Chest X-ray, PA view. Patient: 72 years old, sex M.
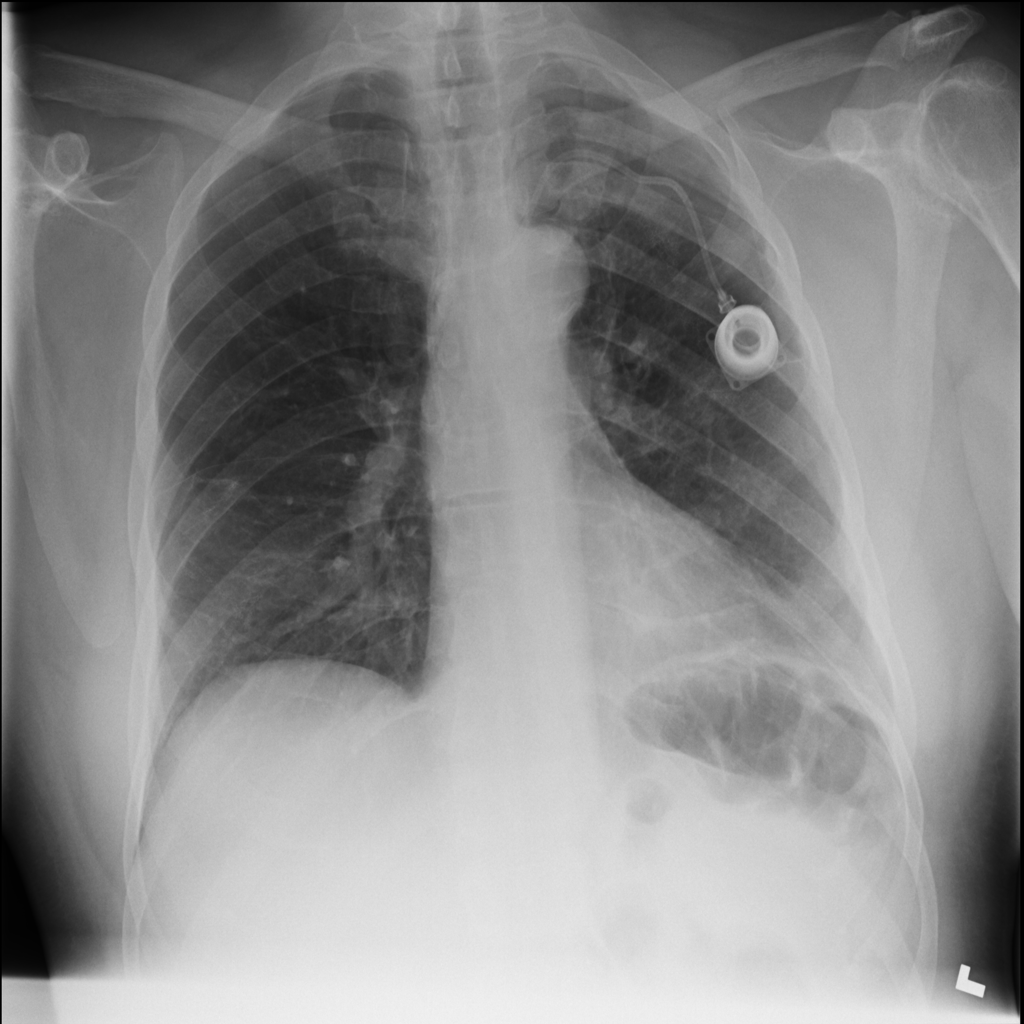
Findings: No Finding